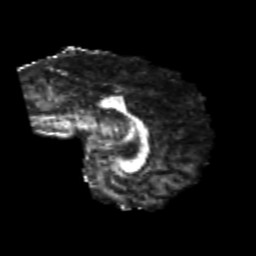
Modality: FA
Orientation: sagittal
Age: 26
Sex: male
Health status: healthy
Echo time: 0.074 s